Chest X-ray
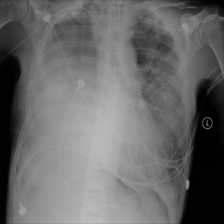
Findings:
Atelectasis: negative
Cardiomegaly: negative
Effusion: negative
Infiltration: positive
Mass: negative
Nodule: negative
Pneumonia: negative
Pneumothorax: negative
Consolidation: negative
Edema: negative
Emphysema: negative
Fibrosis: negative
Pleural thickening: negative
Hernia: negative